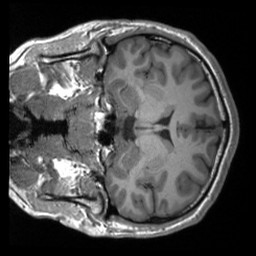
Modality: T1w
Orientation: coronal
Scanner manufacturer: siemens
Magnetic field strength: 3 T
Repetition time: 2 s
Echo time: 0.0023 s